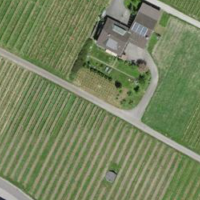
EUNIS habitat code: 40
Species observed at this site:
Certhia brachydactyla
Corvus corone
Cyanistes caeruleus
Sturnus vulgaris
Linaria cannabina
Streptopelia decaocto
Corvus frugilegus
Turdus viscivorus
Fringilla coelebs
Passer domesticus
Buteo buteo
Columba palumbus
Turdus merula
Parus major
Milvus milvus
Sitta europaea
Columba livia
Falco tinnunculus
Picus viridis
Motacilla alba